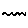
Label: zigzag